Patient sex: M
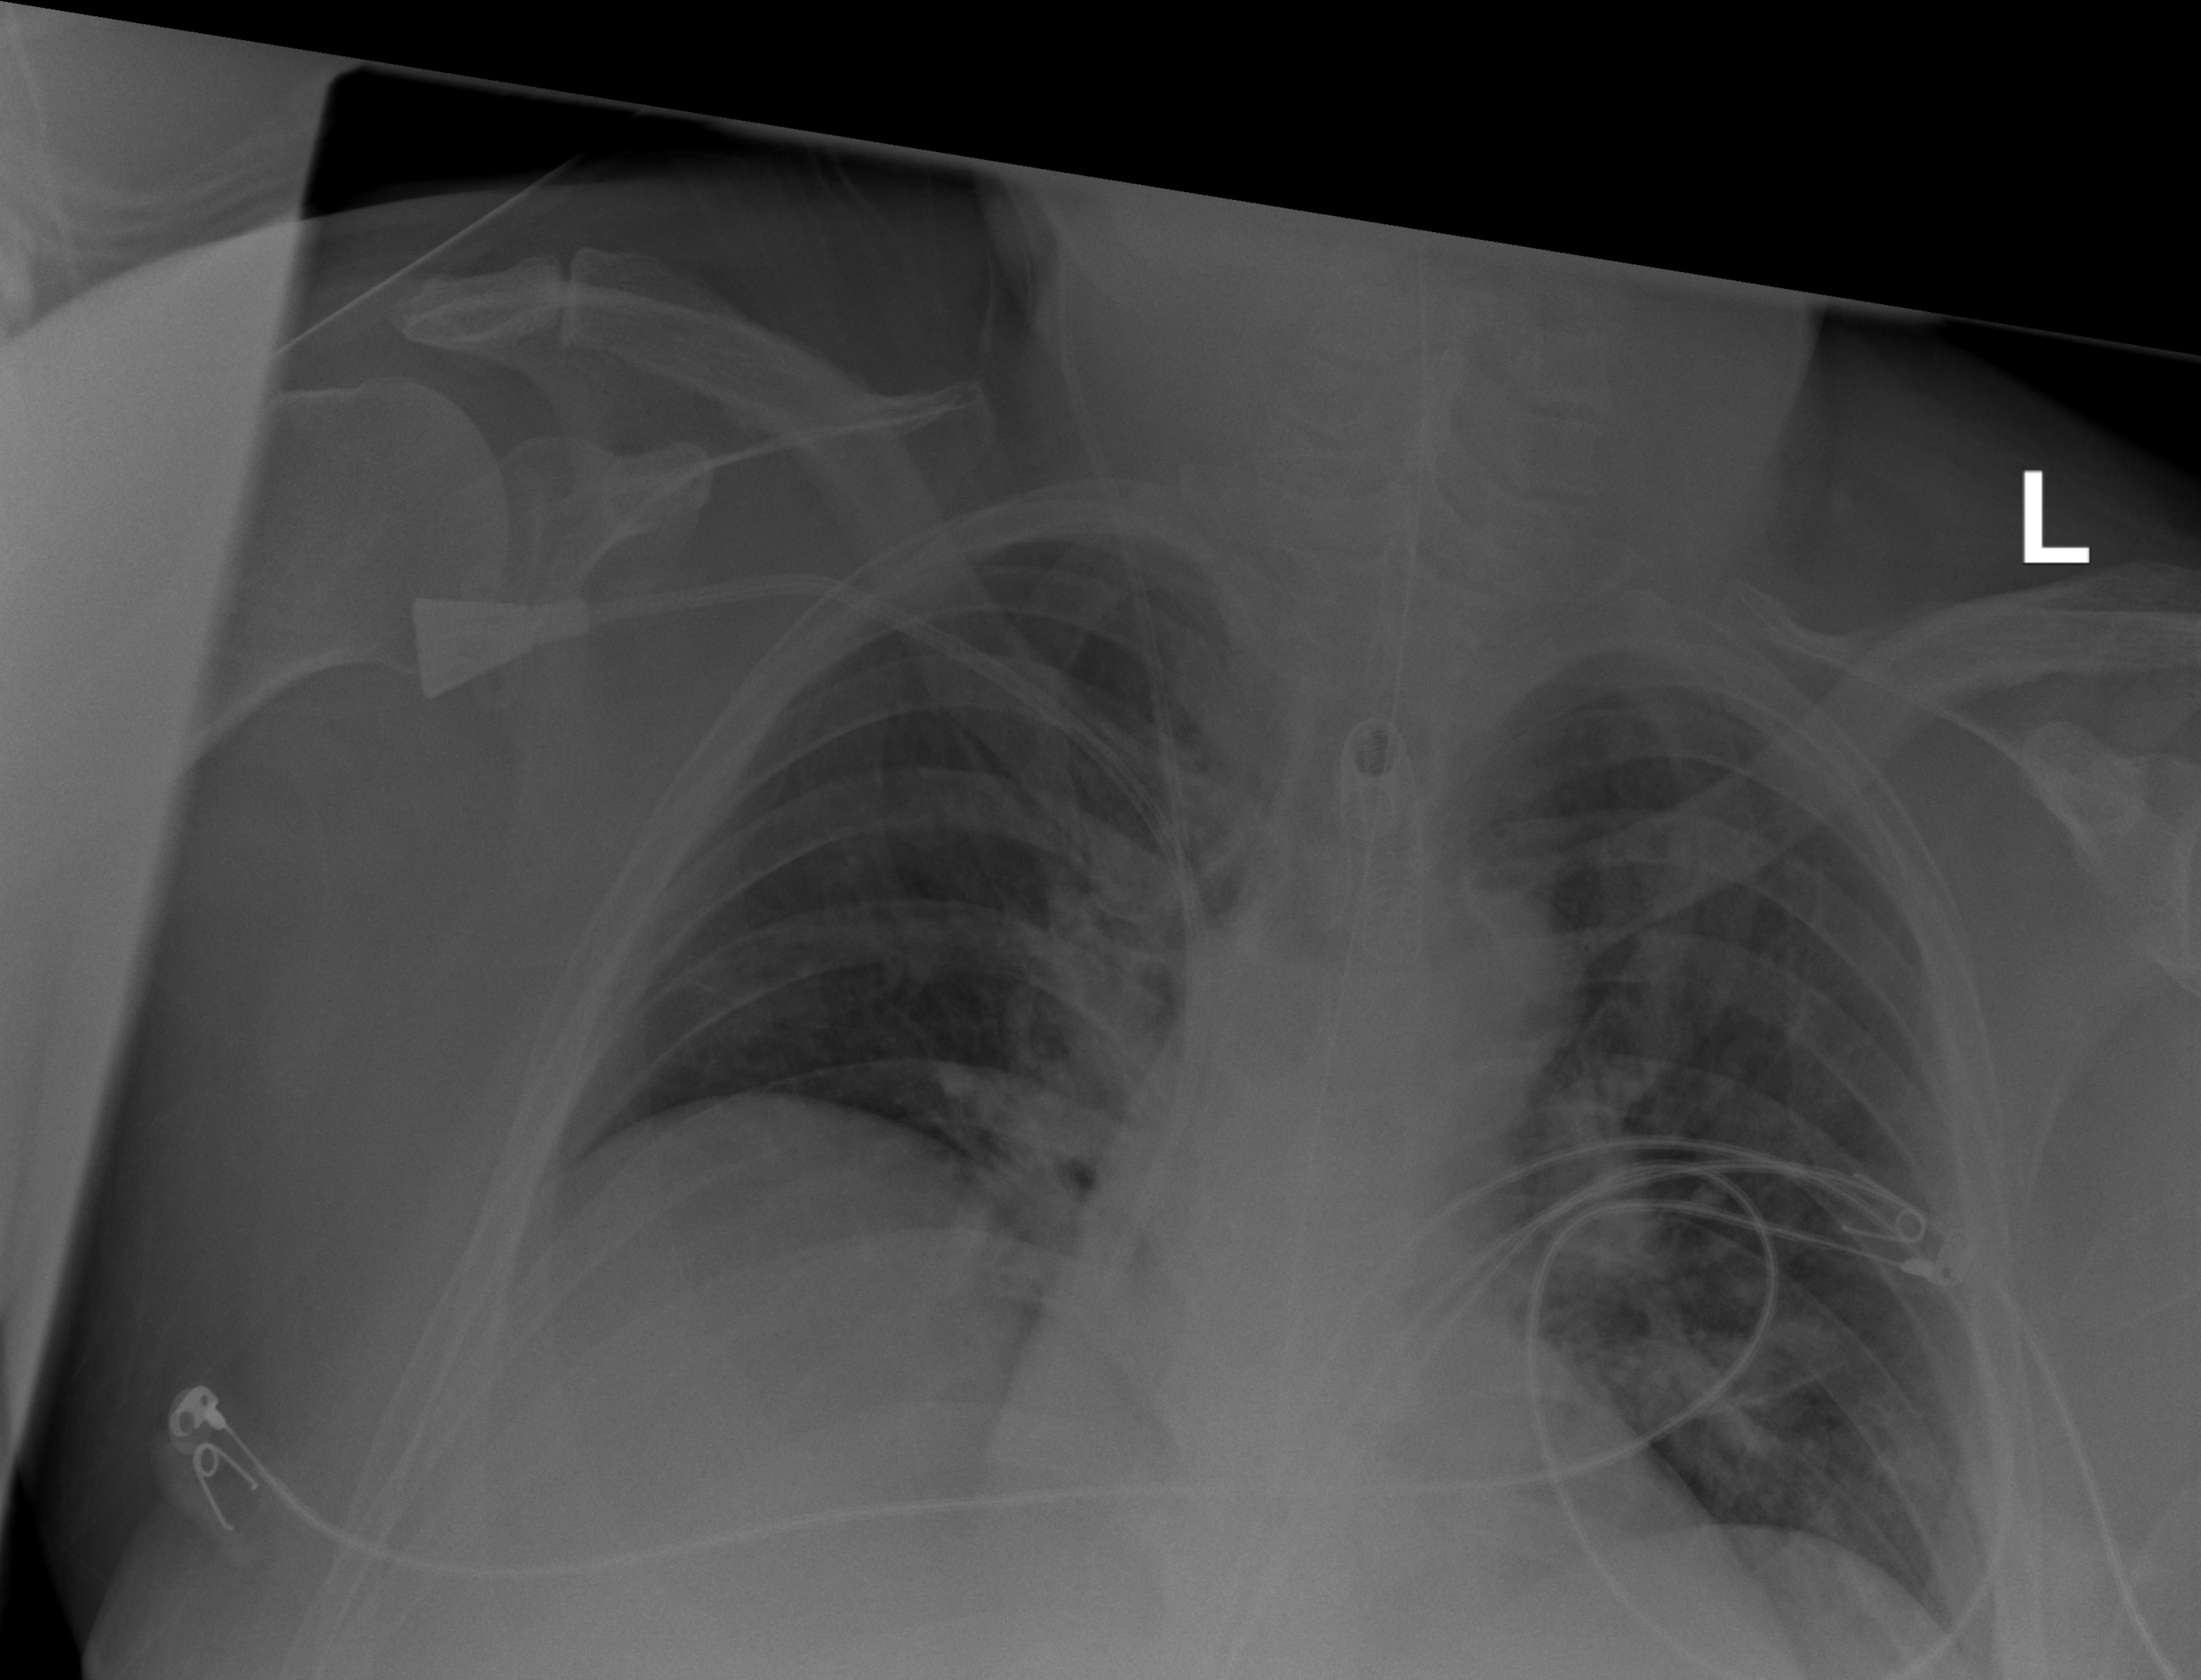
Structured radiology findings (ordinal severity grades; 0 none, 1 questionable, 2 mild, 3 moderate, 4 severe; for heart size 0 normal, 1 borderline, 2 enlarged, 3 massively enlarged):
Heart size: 0
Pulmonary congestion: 0
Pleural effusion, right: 0
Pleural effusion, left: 0
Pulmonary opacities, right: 0
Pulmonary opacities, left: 0
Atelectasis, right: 2
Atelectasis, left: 2